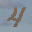
Label: 4